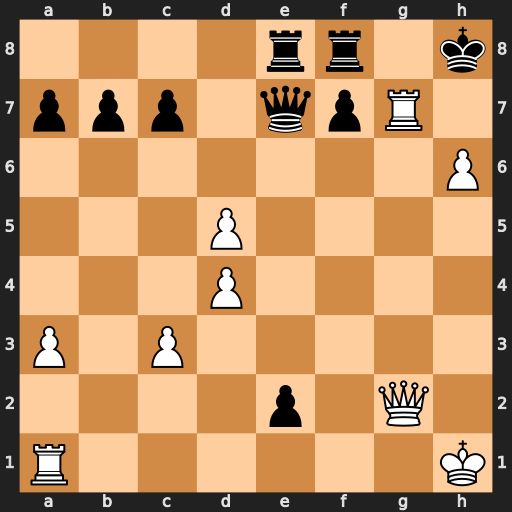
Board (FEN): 4rr1k/ppp1qpR1/7P/3P4/3P4/P1P5/4p1Q1/R6K
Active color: w
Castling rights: -
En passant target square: -
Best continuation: Rh7+ Kxh7 Qg7#